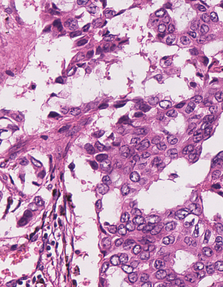
Tumor epithelial tissue: yes
Tumor-associated stroma tissue: yes
Normal tissue: no